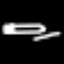
Label: pencil